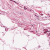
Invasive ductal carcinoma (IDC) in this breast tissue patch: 0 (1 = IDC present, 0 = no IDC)